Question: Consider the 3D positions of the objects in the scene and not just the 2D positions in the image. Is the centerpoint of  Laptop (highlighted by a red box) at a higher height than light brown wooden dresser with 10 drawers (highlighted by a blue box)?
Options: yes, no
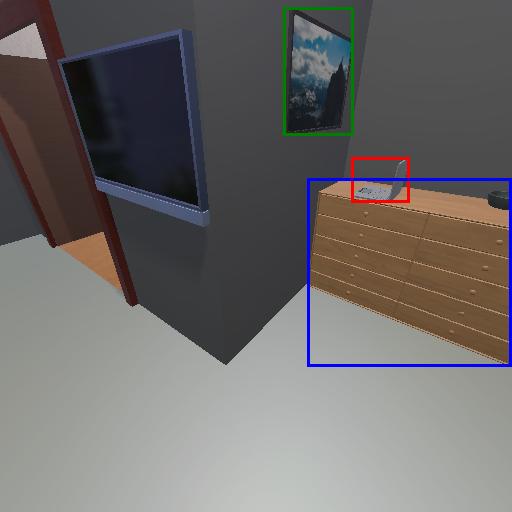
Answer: yes